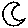
Label: moon